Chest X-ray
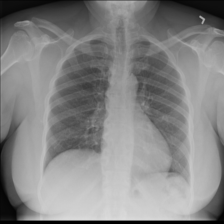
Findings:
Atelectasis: negative
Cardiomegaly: negative
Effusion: negative
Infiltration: negative
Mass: negative
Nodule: negative
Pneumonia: negative
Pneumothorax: negative
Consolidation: negative
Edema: negative
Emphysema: negative
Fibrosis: negative
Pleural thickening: negative
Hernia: negative